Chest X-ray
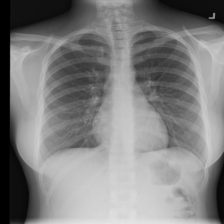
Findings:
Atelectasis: negative
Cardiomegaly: negative
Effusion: negative
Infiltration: negative
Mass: negative
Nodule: negative
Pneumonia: negative
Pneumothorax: negative
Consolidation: negative
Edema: negative
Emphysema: negative
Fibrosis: negative
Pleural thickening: negative
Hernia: negative